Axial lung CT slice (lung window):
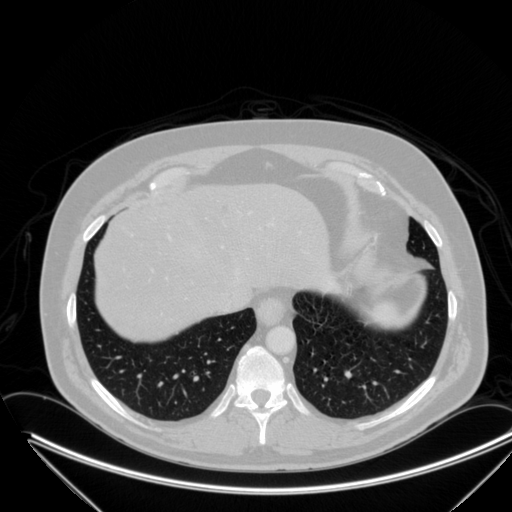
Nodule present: no